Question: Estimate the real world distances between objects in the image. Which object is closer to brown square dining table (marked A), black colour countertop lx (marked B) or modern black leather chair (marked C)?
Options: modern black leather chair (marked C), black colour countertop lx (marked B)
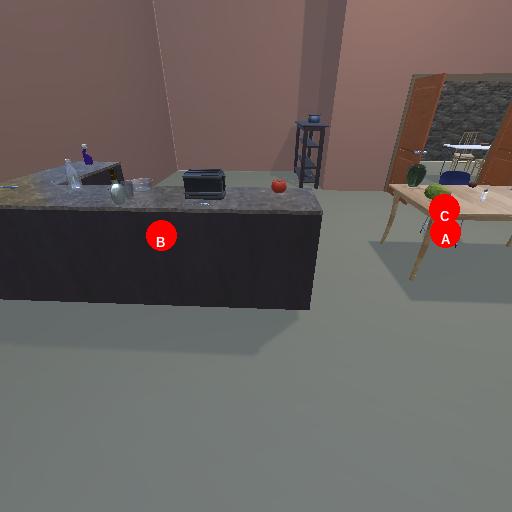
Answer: modern black leather chair (marked C)